Interaction volume radius: 5 \u00c5
Interaction volume height: 10 \u00c5
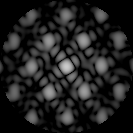
Disorder parameter: 0.2278